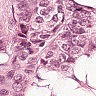
Metastatic tissue present: yes